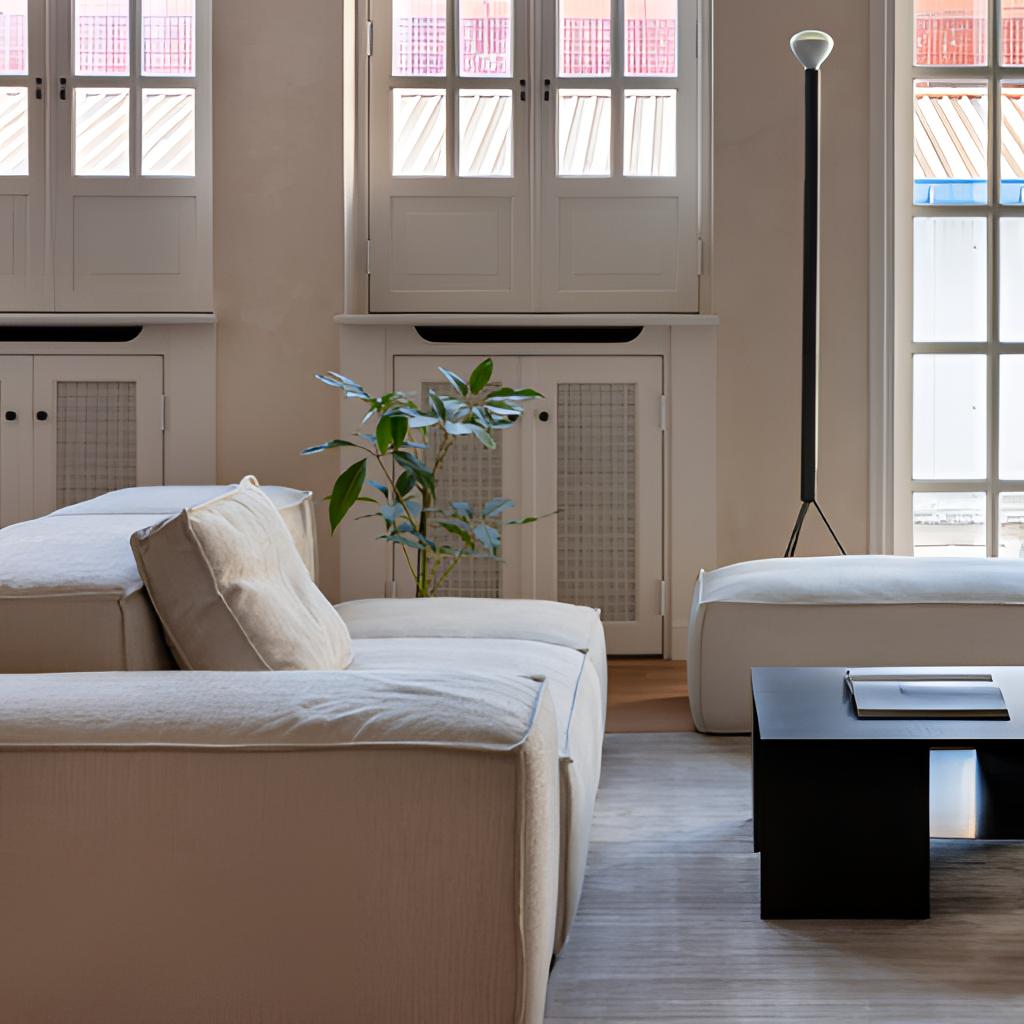
living room, beige fabric sectional sofa, modern, beige paint wallpaper, with solid pattern, wood flooring, with plank pattern